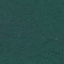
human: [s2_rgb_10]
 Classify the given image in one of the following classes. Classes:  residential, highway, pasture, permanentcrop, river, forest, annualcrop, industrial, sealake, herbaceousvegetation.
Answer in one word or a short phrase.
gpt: Forest